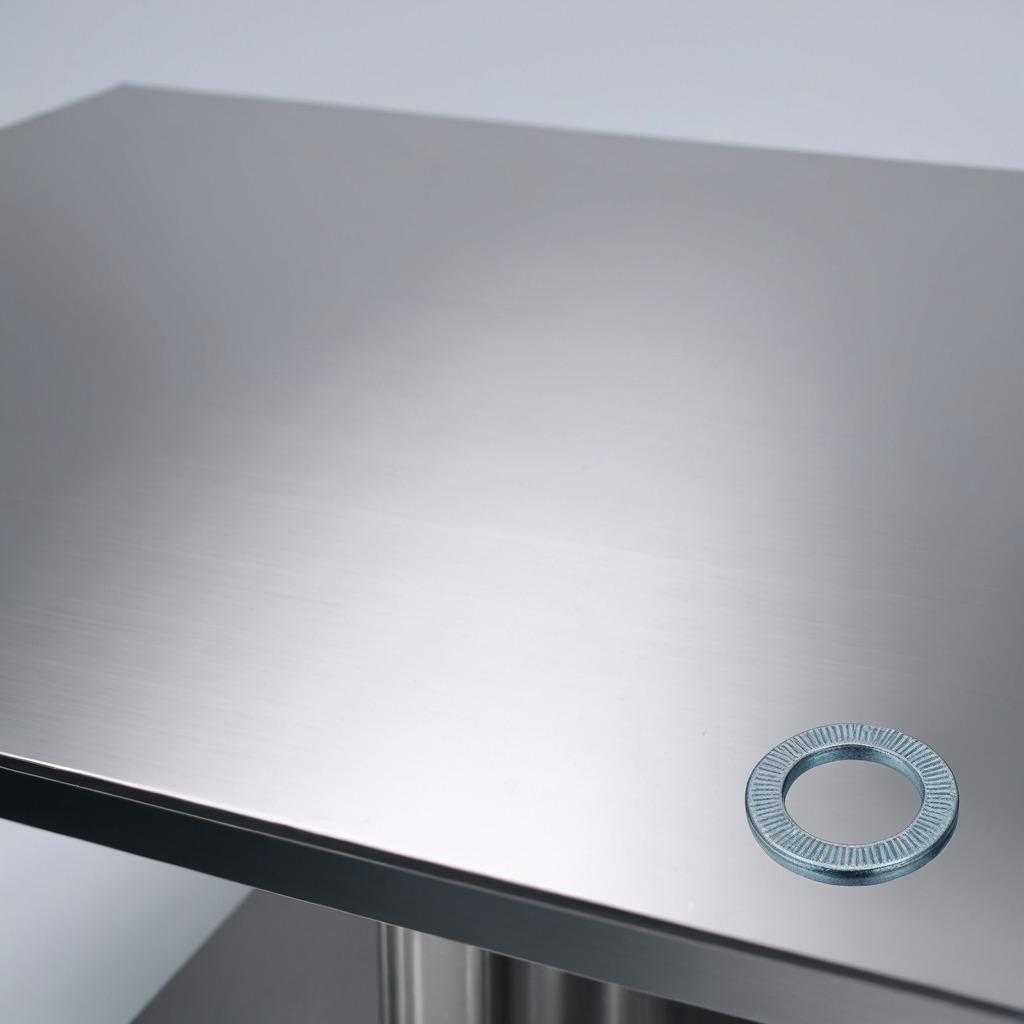
A flat metal washer is lying on a stainless steel table in a high-end prototyping lab.